Interaction volume radius: 10 \u00c5
Interaction volume height: 15 \u00c5
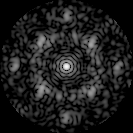
Disorder parameter: 0.5518